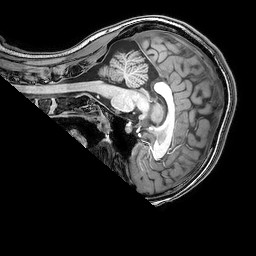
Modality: T1w
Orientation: sagittal
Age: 19
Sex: female